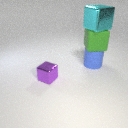
large blue rubber cylinder behind small purple metal cube